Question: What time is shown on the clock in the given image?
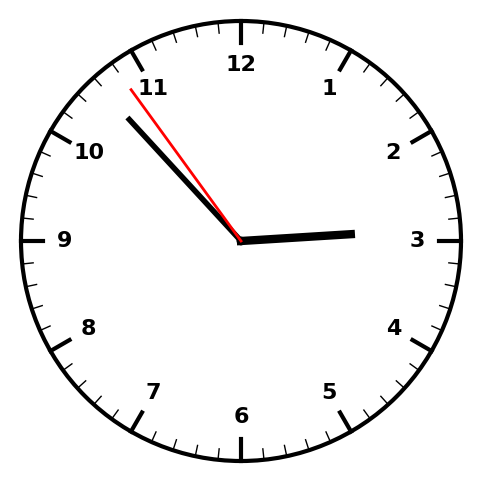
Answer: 02:52:54